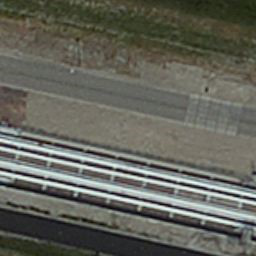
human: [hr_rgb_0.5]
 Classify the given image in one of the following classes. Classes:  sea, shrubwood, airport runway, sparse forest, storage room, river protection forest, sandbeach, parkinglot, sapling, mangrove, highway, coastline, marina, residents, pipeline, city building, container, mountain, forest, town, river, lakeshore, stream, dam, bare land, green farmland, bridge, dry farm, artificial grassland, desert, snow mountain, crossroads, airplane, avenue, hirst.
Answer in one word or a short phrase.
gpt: pipeline